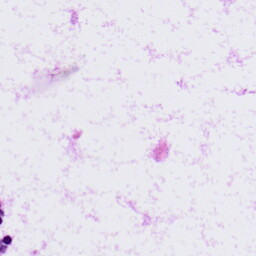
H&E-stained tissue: LymphNode